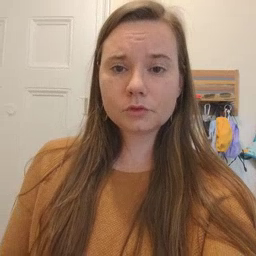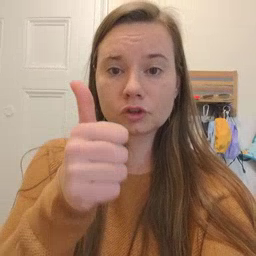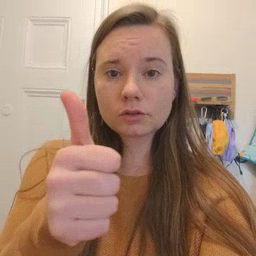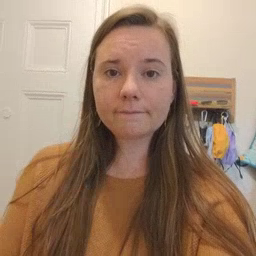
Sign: yourself